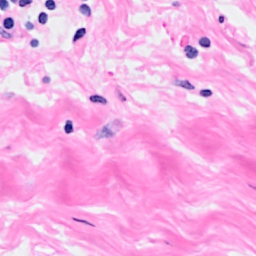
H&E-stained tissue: Breast